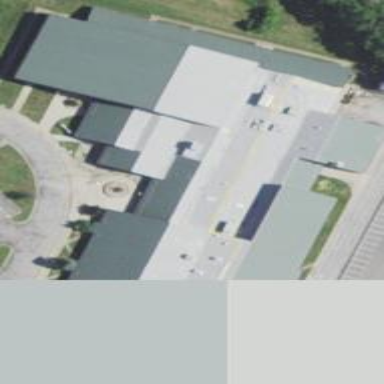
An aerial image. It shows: School building.